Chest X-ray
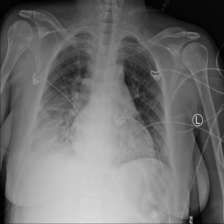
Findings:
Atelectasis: negative
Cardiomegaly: negative
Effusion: positive
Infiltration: negative
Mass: negative
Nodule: negative
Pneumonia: negative
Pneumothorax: negative
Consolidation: negative
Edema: negative
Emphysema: negative
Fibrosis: negative
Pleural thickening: negative
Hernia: negative